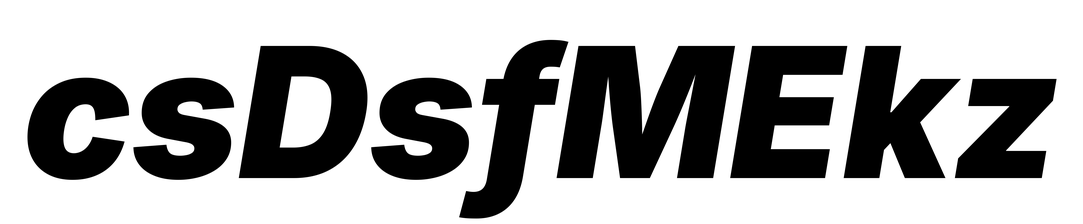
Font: Inter-Italic_Black_Italic